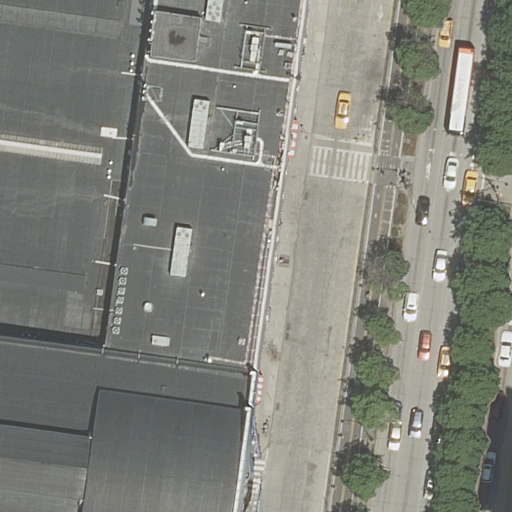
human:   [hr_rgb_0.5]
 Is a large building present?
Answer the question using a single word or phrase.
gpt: yes

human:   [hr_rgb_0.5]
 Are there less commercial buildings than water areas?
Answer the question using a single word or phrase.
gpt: no

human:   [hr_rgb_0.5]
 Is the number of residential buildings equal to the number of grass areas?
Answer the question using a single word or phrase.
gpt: no

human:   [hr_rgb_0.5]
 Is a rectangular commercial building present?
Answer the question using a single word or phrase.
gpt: no

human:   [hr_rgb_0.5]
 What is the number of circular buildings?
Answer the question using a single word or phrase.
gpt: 0

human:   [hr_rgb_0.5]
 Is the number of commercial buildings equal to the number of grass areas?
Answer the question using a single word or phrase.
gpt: no

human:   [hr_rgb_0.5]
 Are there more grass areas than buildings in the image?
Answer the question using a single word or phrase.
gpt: yes

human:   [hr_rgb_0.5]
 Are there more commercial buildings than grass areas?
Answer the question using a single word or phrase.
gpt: no

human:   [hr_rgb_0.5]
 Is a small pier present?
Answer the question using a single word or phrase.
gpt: no

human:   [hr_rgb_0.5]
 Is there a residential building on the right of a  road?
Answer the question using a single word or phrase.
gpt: no

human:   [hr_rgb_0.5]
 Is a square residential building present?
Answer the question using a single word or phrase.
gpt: no

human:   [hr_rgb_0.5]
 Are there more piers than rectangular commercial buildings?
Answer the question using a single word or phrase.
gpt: yes

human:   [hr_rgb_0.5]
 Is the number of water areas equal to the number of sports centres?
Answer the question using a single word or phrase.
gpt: no

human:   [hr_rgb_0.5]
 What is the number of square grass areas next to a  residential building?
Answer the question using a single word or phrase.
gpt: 0

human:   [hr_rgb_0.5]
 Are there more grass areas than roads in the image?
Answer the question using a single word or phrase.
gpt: no

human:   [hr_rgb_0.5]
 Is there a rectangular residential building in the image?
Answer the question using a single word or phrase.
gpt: yes

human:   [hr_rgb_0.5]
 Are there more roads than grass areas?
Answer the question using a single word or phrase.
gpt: yes

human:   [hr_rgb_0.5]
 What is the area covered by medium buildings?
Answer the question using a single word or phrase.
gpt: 0m2

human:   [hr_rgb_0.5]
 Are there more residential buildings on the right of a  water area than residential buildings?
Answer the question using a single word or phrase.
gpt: no

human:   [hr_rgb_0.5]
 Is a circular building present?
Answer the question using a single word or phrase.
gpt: no

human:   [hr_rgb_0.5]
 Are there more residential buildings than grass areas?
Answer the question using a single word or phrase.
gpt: no

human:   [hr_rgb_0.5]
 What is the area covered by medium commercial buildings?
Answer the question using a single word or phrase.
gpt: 0m2

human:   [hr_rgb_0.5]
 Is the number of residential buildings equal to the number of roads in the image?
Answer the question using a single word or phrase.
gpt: no

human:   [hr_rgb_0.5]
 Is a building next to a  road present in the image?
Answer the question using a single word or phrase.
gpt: yes

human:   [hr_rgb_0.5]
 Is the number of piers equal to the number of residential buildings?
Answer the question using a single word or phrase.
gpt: yes

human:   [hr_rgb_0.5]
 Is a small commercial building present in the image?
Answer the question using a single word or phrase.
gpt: no

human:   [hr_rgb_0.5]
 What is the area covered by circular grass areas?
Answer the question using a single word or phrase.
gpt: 0m2

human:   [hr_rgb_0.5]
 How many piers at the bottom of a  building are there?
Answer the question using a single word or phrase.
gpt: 1

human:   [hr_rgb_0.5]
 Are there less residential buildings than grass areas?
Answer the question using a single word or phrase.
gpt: yes

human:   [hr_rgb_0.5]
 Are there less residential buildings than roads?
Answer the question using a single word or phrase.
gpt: yes

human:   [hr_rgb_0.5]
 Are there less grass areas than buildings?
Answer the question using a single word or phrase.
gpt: no

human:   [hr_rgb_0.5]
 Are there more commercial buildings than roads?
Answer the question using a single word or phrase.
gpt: no

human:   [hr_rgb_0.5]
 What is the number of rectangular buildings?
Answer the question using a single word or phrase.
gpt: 1

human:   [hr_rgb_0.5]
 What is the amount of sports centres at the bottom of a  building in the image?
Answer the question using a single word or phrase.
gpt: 0